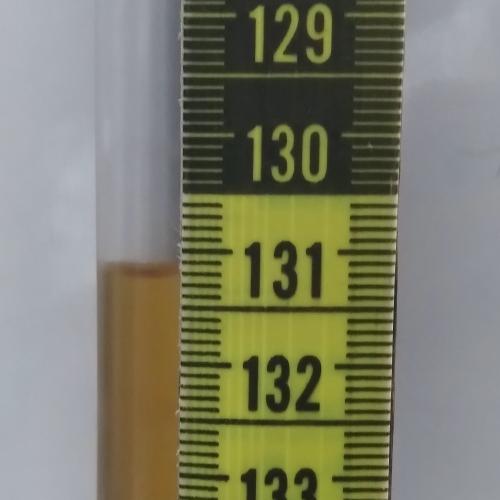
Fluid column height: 131.2 cm